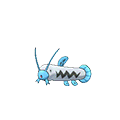
Pok\u00e9mon: barboach